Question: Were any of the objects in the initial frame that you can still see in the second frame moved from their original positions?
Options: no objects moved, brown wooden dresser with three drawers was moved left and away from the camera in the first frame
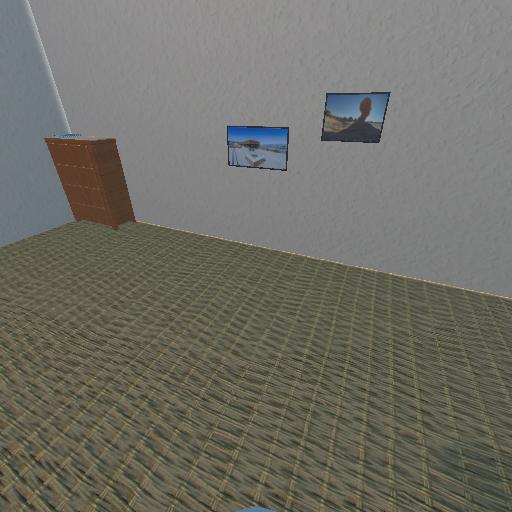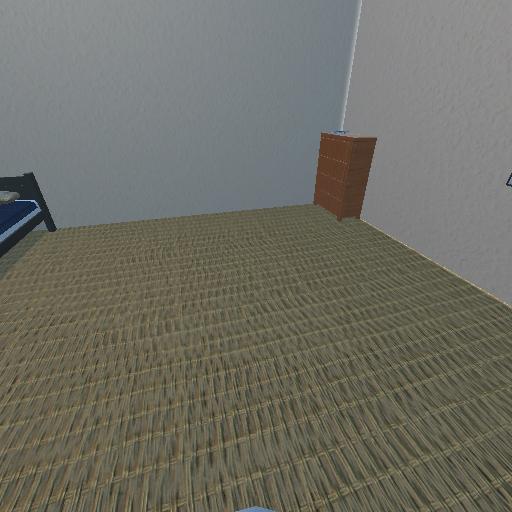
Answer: no objects moved